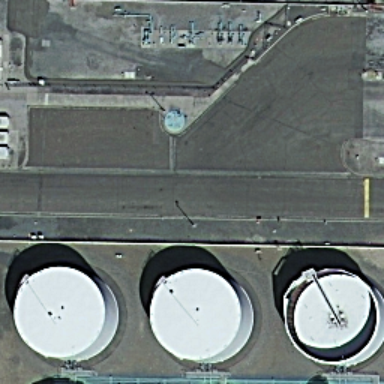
Three same storage tanks are on the ground .